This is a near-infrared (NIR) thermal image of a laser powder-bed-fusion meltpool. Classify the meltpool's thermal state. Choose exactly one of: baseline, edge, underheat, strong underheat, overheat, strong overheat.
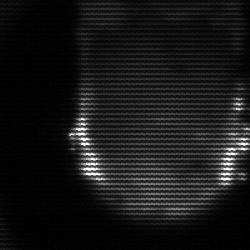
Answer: baseline